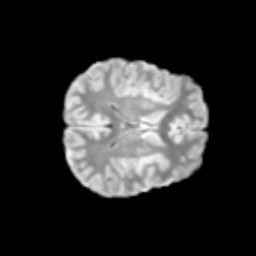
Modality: T2w
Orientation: axial
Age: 12
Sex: male
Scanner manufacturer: siemens
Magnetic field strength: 3 T
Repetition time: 3.8 s
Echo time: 0.07 s